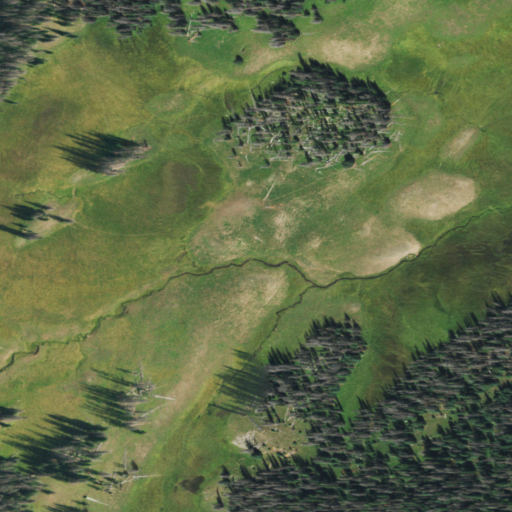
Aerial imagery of plain(s) in Colorado named Hilman Park containing herbaceous wetlands, evergreen forest, grassland, woody wetlands, and deciduous forest